Interaction volume radius: 10 \u00c5
Interaction volume height: 10 \u00c5
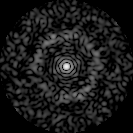
Disorder parameter: 0.8274